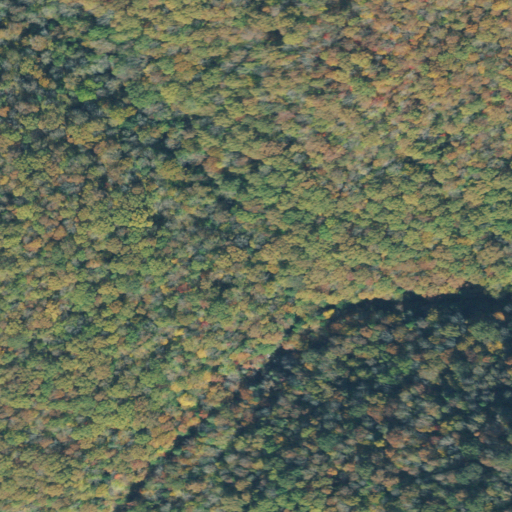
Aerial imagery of valley in Tennessee named Bearhole Hollow containing deciduous forest, shrub, and mixed forest